Interaction volume radius: 10 \u00c5
Interaction volume height: 20 \u00c5
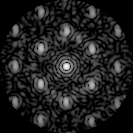
Disorder parameter: 0.4349